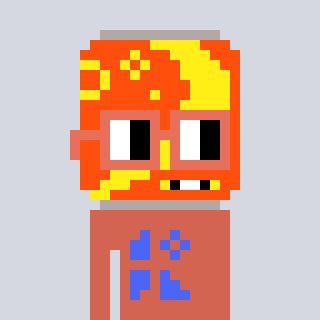
a pixel art character with square orange glasses, a pop-shaped head and a peachy-colored body on a cool background